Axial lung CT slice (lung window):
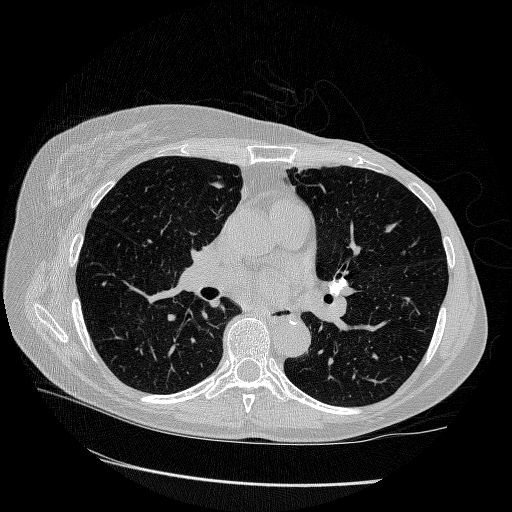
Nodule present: no